Here is the time-frequency representation (spectrogram) of a rolling-element bearing's vibration measurement. What is the most likely bearing condition (normal, inner_race, outer_race, ball)?
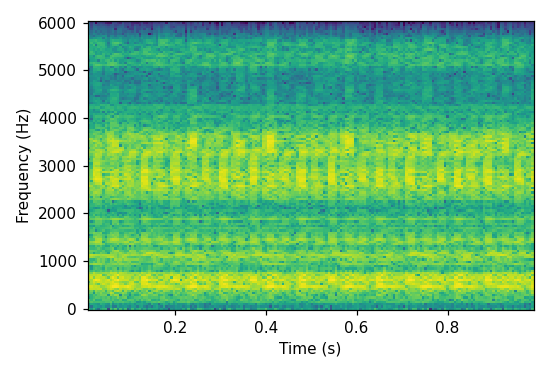
Answer: outer_race